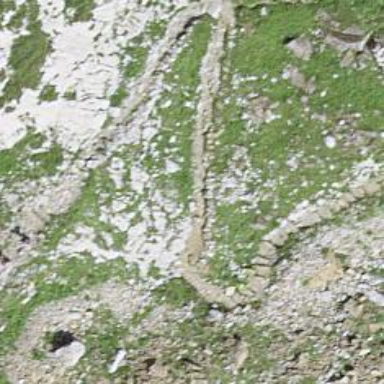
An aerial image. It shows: Path.